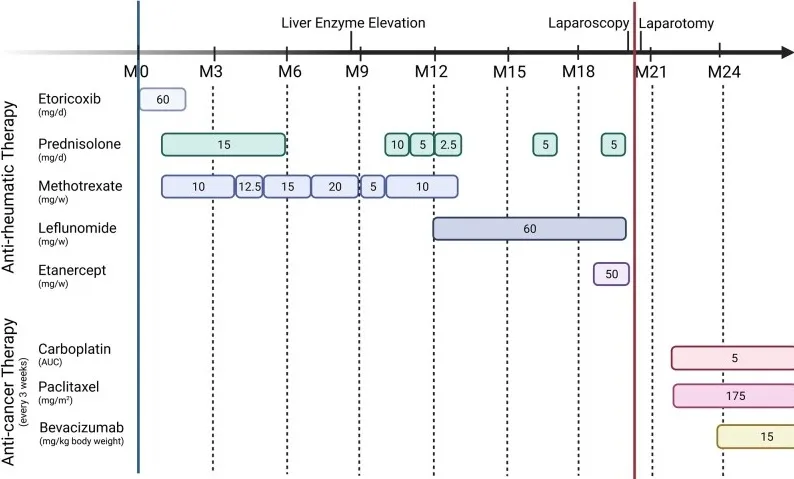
Timeline of main events and therapy regimens against arthritis and cancer. Created with BioRender. com.
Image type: chart (chart)